Interaction volume radius: 5 \u00c5
Interaction volume height: 10 \u00c5
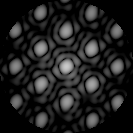
Disorder parameter: 0.09902